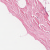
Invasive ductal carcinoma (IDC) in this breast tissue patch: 0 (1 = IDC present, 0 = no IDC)